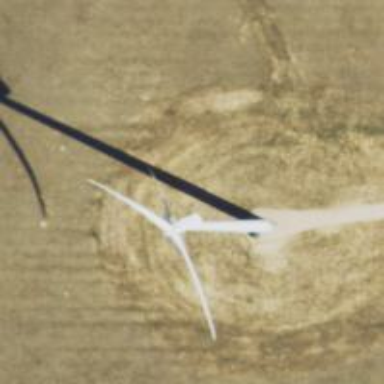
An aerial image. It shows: Wind generator in the form of horizontal axis wind turbine.